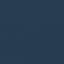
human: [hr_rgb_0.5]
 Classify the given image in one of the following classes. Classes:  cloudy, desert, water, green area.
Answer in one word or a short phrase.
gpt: water